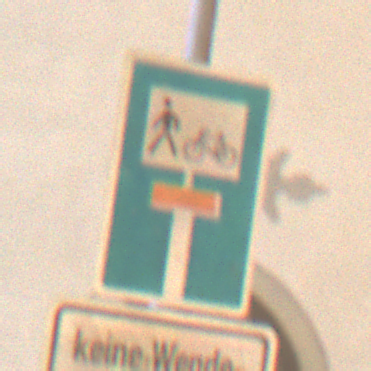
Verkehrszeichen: SackgasseRadverkehrFussgaengerDurchlaessig
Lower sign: HinweisGeaenderteVorfahrtVerkehrsfuehrungVerkehrsregelung3
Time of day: Night
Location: Outdoor (Urban)
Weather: Overcast
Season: Winter
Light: Artificial